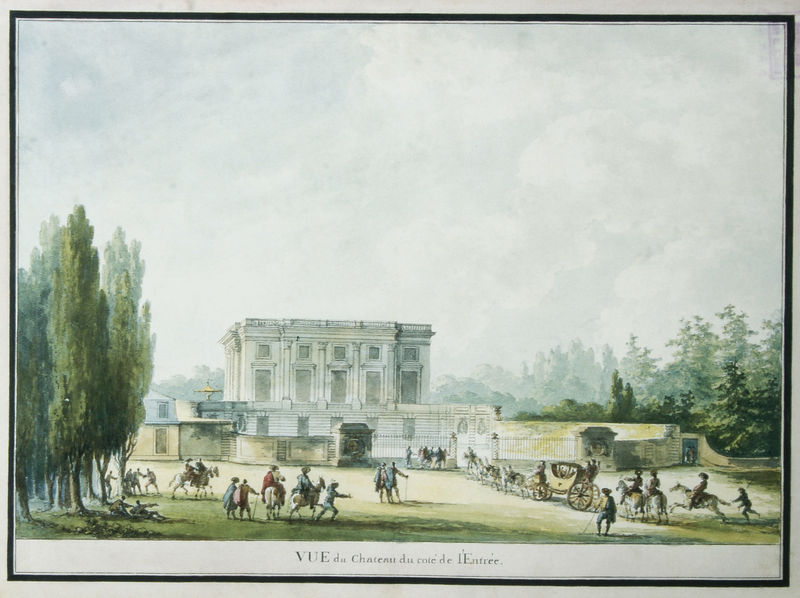
Titel: Petit Trianon
Künstler: Claude-Louis Chatelet
Standort: St. Petersburg
Institution: Schloss Pawlowsk
Schlagwörter: baum, blau, himmel, mann, schatten, wolken, aquarell, bäume, frauen, grün, landschaft, menschen, ocker, braun, bunt, fenster, frankreich, frau, grau, hell, hintergrund, licht, männer, paris, skizze, säule, säulen, weiss, zeichnung, dach, gebäude, gras, haus, park, rasen, schloss, weg, wiese, wolke, zaun, beige, wand, architektur, rahmen, stein, bild, horizont, natur, pappeln, gitter, gold, adel, klassizismus, personen, rosa, wald, pferd, pferde, reiter, räder, garten, zypressen, bewölkt, schrift, ansicht, fassade, italien, perspektive, vedute, zug, mauer, allee, grafik, graphik, nebel, hof, kutsche, speichen, besucher, pilaster, französisch, rad, wagen, tannen, treppe, treppen, tor, eingang, zugang, palast, palazzo, stockwerk, mauerwerk, druck, druckgraphik, lithographie, druckgrafik, stich, seite, text, uniform, beschriftung, koloriert, schimmel, kapitelle, lustschloss, villa, sims, gesims, baumgruppe, anwesen, mauern, mezzanin, ross, mittelalter, laubbäume, auffahrt, einfahrt, etagen, zufahrt, herrenhaus, parade, rösser, gespann, stockwerke, bau, landsitz, chateau, historisch, bauwerk, etage, architekturzeichnung, flachdach, profanbau, versailles, kolossalordnung, attika, friedlich, pferdewagen, superposition, torhaus, landschloss, elysee, männ, umfriedung, bewachung, maer, luftfeuchtigkeit, vue de chateau de léntrée, grünb, landschaft#, petit trianon